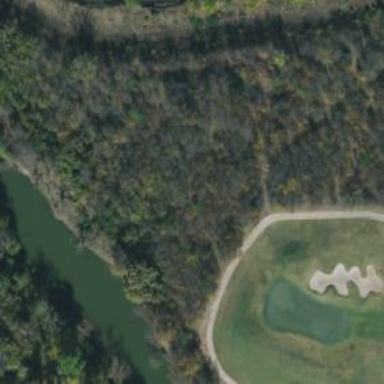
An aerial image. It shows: Service road designated as golf cart path.